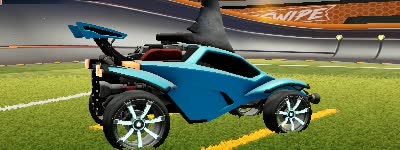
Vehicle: octane